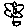
Label: flower